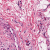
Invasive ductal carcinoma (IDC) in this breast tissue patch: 0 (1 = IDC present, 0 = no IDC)